Question: I am making a simple header with text and a button but when I go on mobile everything isn't responsive . I tried using %'s but nothing was working. And my CSS jumps up and down when I scroll on mobile. This is the codepen, <URL>. Below is the CSS . HTML you can check on the codepen due to the post saying it's mostly code.
CSS:
'''
@media only screen and (max-width: 767px) {
.header1{
padding: 15%;
text-align: center;
background-image: url('https://manchesterdental.org/img/dentalimg/welcomenote.jpg');
background-position: center center;
background-size: cover;
background-repeat: no-repeat;
color: white;
font-size: 30px;
position: relative;
}
.header-text1 h2{
margin-top:20%;
font-size:1.8rem;
width:45vh;
margin-left:-20%;
color:white;
}
.header-text1 p{
font-size:1.1rem;
width:44vh;
margin-left:-20%;
padding-top:40px;
color:white;
font-weight: 500;
}
.header-text{
position: absolute;
bottom:0;
left:0;
width:1px;
}
.button {
background-color: #00aeef; /* Green */
color: black;
padding: 15px 32px;
text-align: center;
text-decoration: none;
display: inline-block;
font-size: 16px;
margin: 4px 2px;
cursor: pointer;
-webkit-transition-duration: 0.4s; /* Safari */
transition-duration: 0.4s;
margin-left: 2%;
width:95%;
margin-bottom: 20px;
}
}
@media (min-width:900px) {
.header1{
padding: 60px;
text-align: center;
background-image: url("{% static 'dentist/img/bg-img/header.jpg' %}");
background-position: center center;
background-size: cover;
background-repeat: no-repeat;
color: white;
font-size: 30px;
height:80vh;
}
.header-text1 h2{
margin-top:10%;
color:white;
font-size: 3rem;
}
.header-text1 p{
padding-top:40px;
font-size:1.5rem;
max-width:80%;
margin-left:10%;
color:white;
font-weight: 500;
}
.button {
background-color: #00aeef; /* Green */
color: black;
padding: 15px 32px;
text-align: center;
text-decoration: none;
display: inline-block;
font-size: 16px;
margin: 4px 2px;
cursor: pointer;
-webkit-transition-duration: 0.4s; /* Safari */
transition-duration: 0.4s;
margin-left: 2%;
width:45%;
font-family: "Comic Sans MS", cursive, sans-serif;
font-weight:800;
}
}
'''
HTML:
'''
<div class="header1">
<div class = "header-text1">
<h2>We Believe Everyone Should Have Easy Access To Great Dental Care</h2>
<p >As a leading industry innovater, * Dental Business* is opening up exciting new opportunities for dental professionals, investors, employees & suppliers. Contact us to find out what we have to offer you.</p>
<br>
<a href="{% url 'contact' %}"><button class="button button1">Contact Us!</button></a>
</div>
</div>
'''

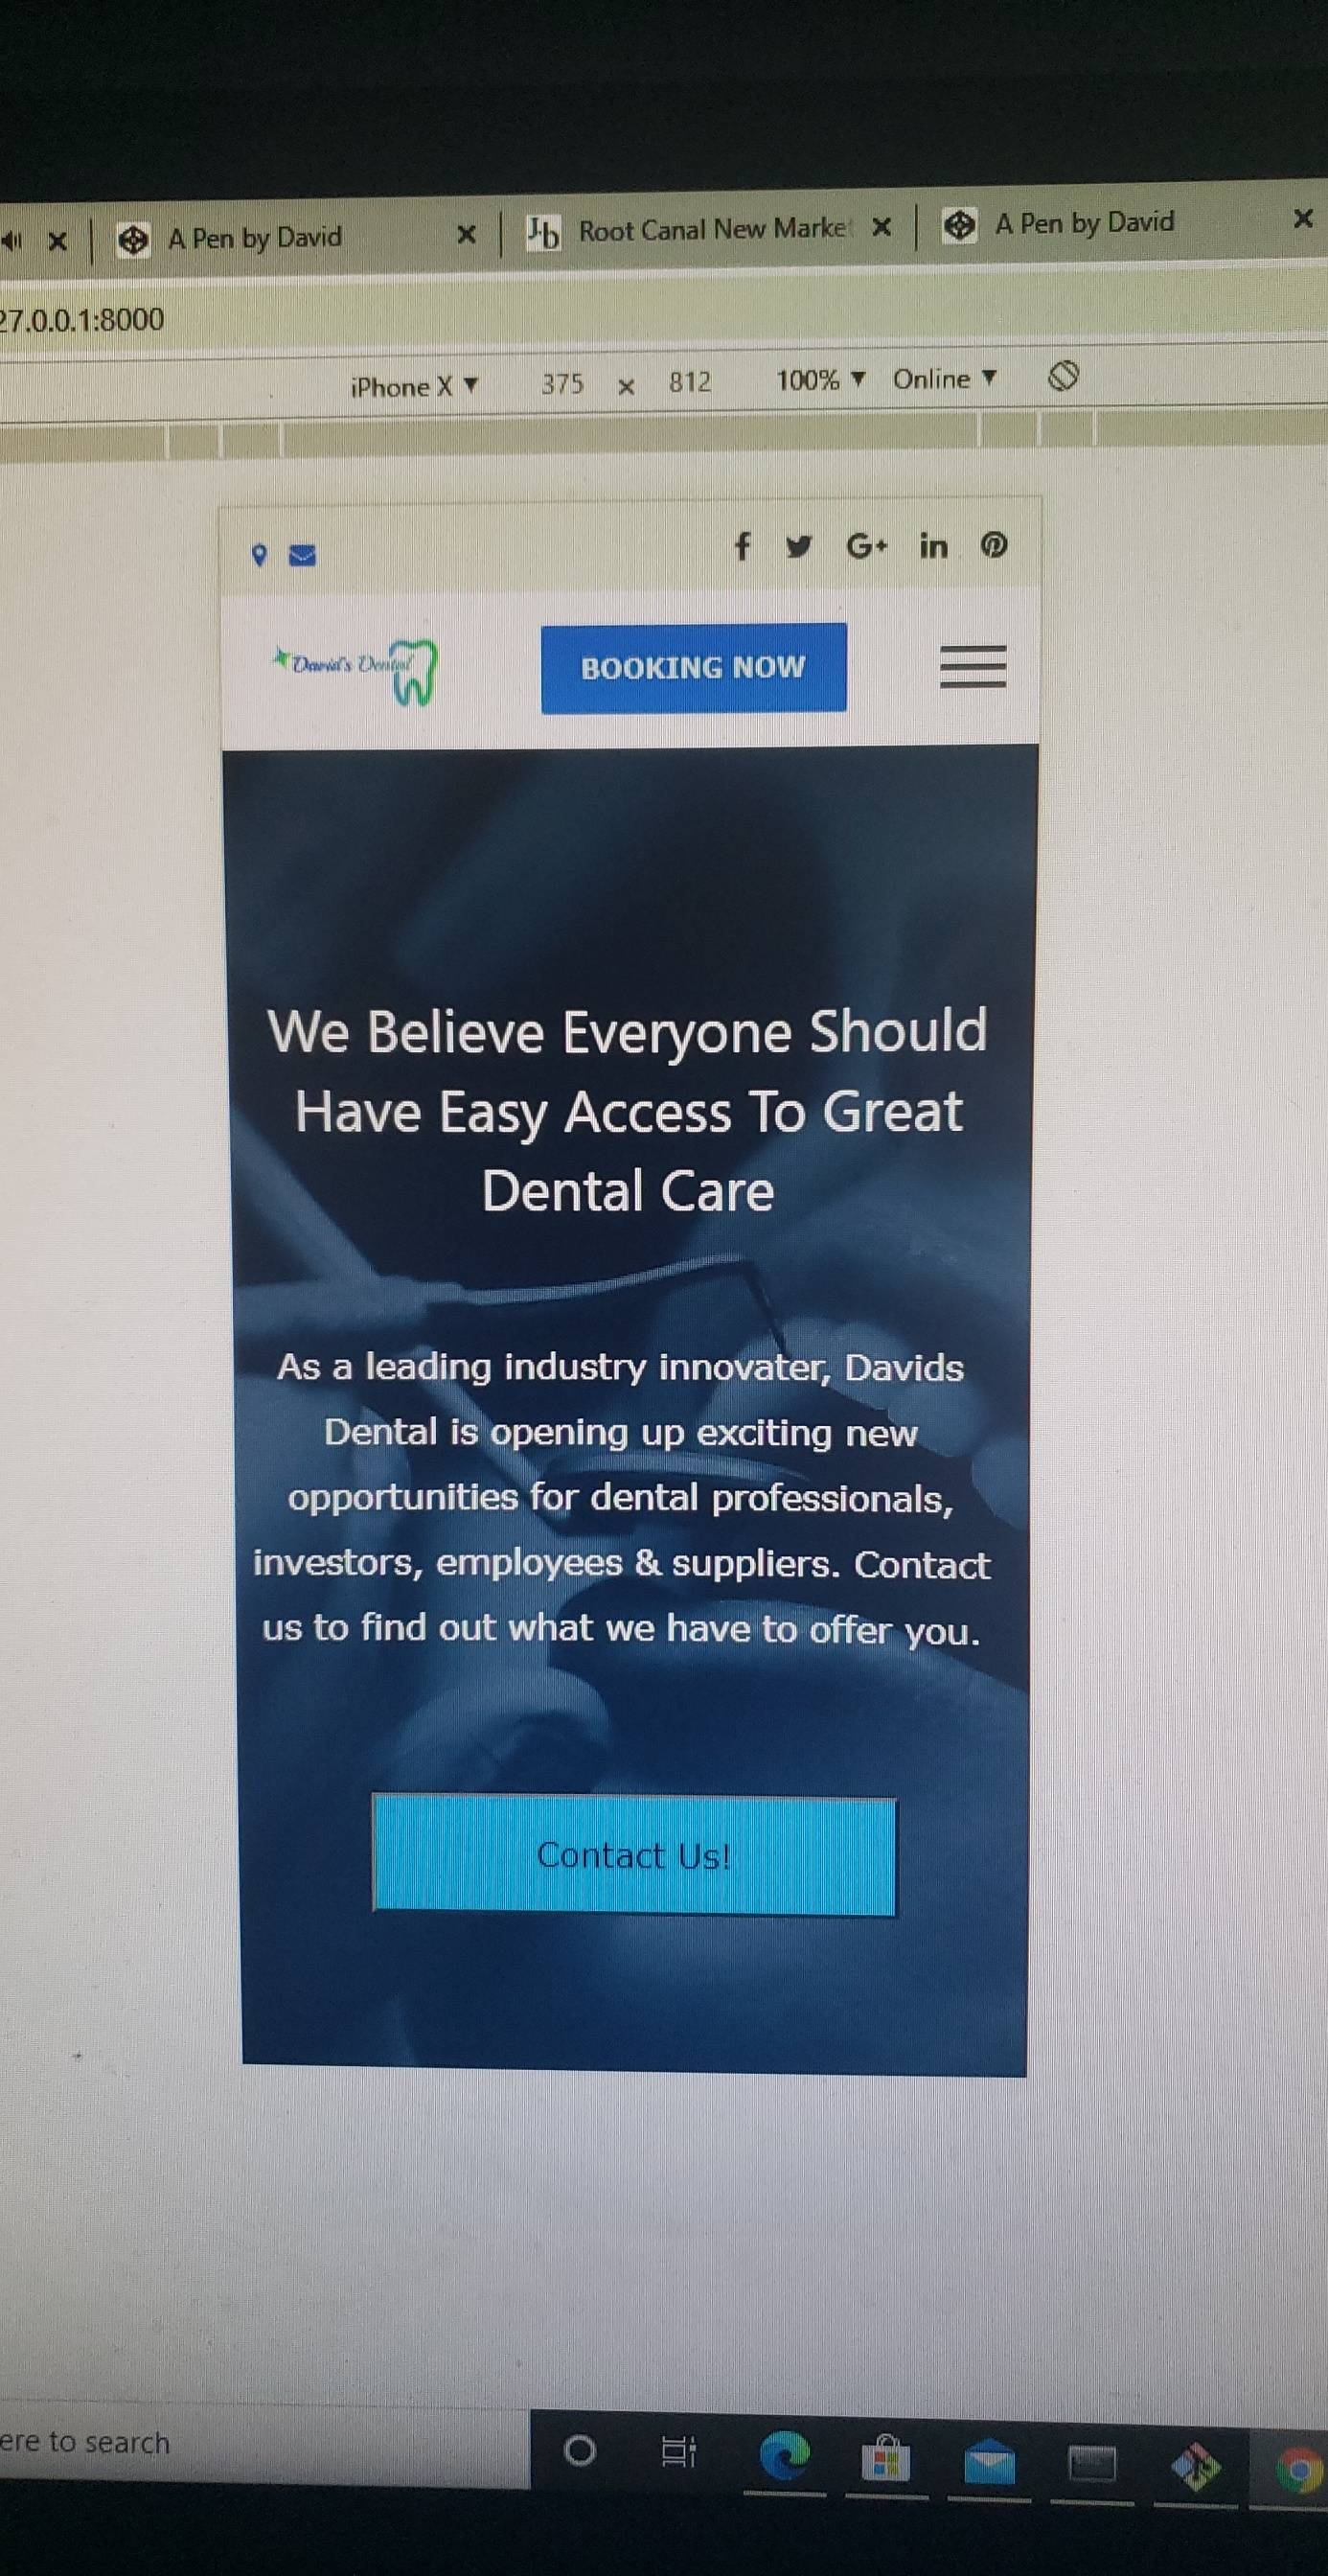
Answer: To keep the text elements centered in the div, you can make use of 'flexbox'. Simply add the following code to the top of your CSS file before the media queries:
'''
.header-text1 {
display: flex;
flex-direction: column;
justify-content: center;
width: 100%;
'''
}
Also, no need to include this with your media queries since 'flexbox' will handle everything regardless of viewport size.
This <URL> had the updated code - also changed the second media query so that the CSS doesn't break between 767px and 900px like it did before.